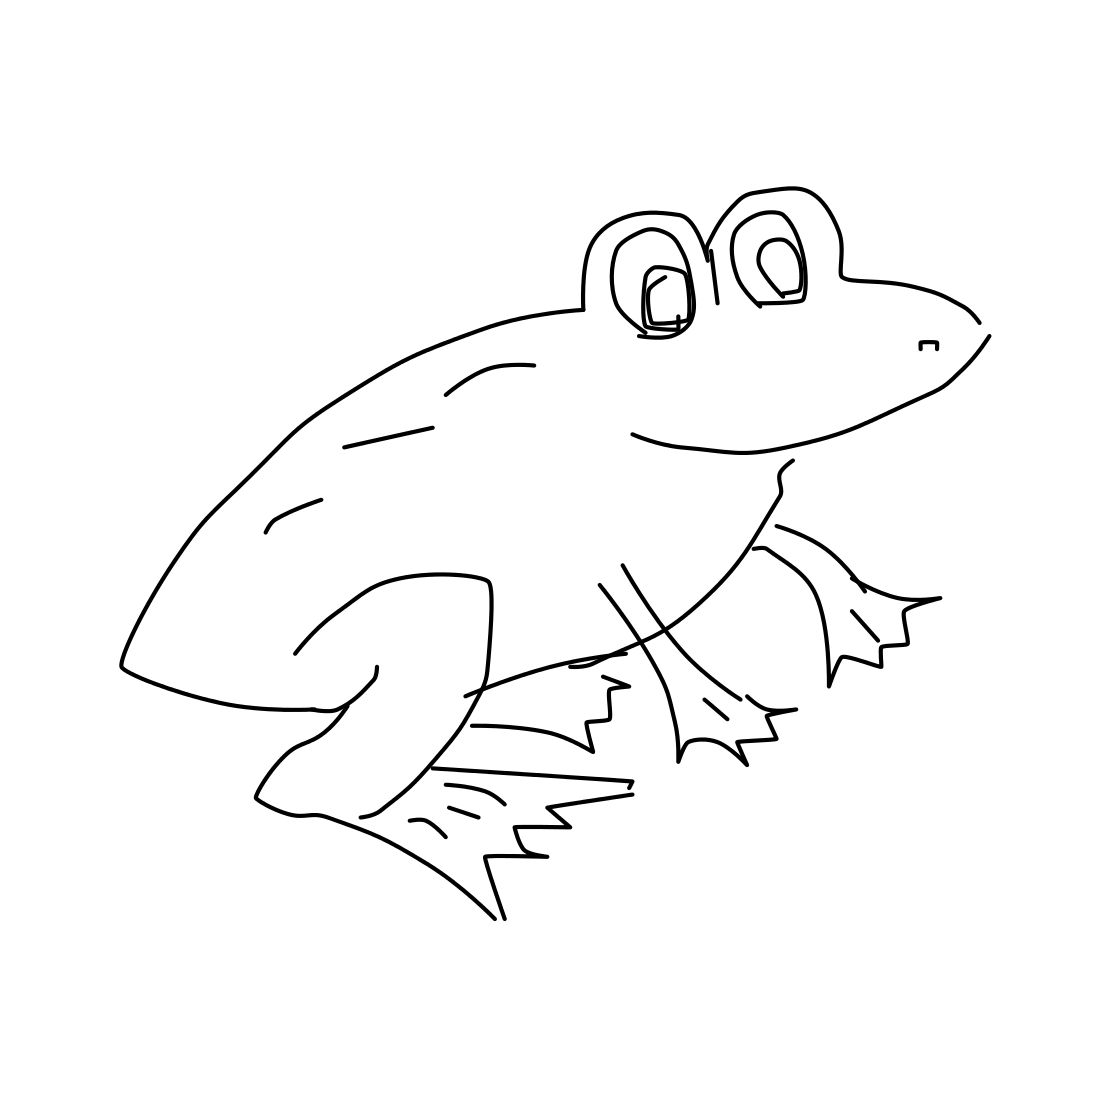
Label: frog